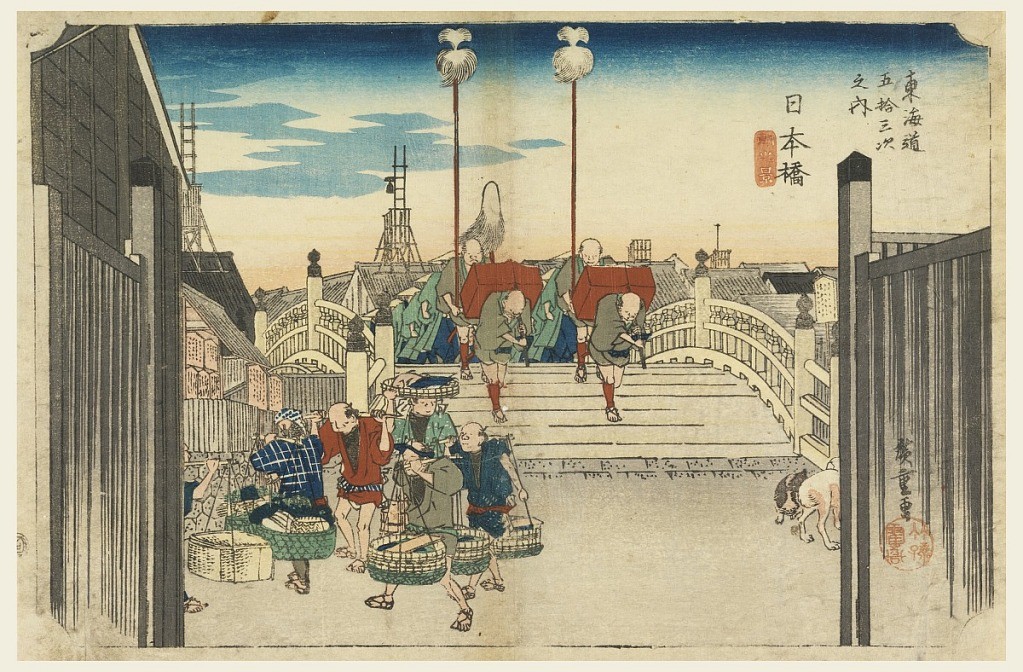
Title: Nihon Bridge, Morning View, Nihonbashi, in The Fifty-Three Stations of the Tokaido Road (Tokaido Gojusan Tsugi-no Uchi)
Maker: Ando Hiroshige, Japanese, 1797–1858
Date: ca. 1834
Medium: Woodblock print in colored ink on paper
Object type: Print
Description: Hirogshige: plate 1. Morning view (Nihon-bashi, asa-no-kei) subtitle of second state: gyōretsu furude (processional Standard-bearers).  This print shows the middle class during the late Edo period. Located on the bridge over the Kamo River, in the early morning, is a seen of daimyo's procession crossing bridge, two porters carrying red boxes followed by two standard-bearers. Just past the bent over figures are rows of samurai marching in unison and then a dark silhouette of the city roofs and shops, and stores. In the forefront are six street hawkers, all carrying loads of heavy merchandise. Caught in the middle is a fishmonger balancing a shallow tray of fish on his head. A man on the left can barely be seen hidden behind the gate. Facing us is a man wearing a brown kimono. Next to him on the left is another man, wearing a checkered kimono and indigo spotted headcloth (okosozukin), caring huge bundles of furoshiki. Amongst the bustling morning is a pair of dogs in the lower right-hand corner.